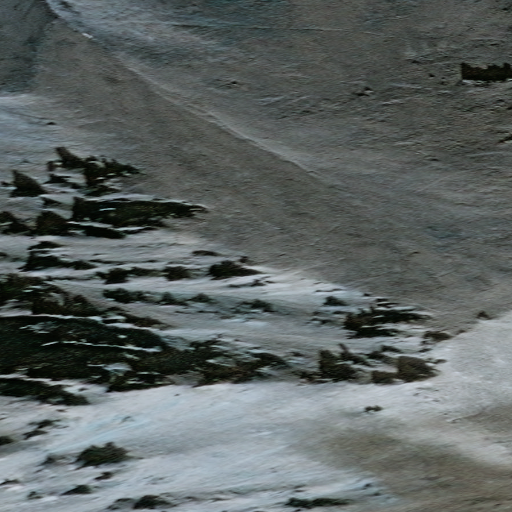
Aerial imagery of mountain in Alaska named Napaktualuit Mountain containing only unknown